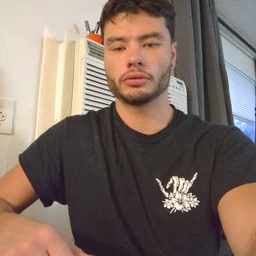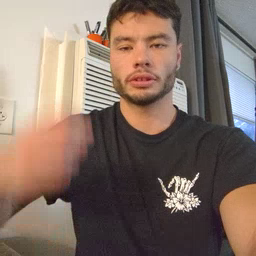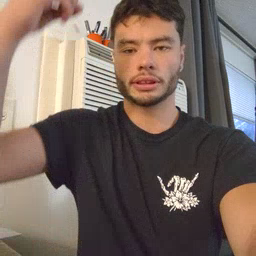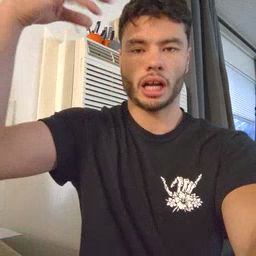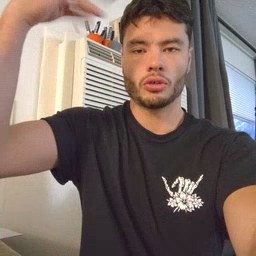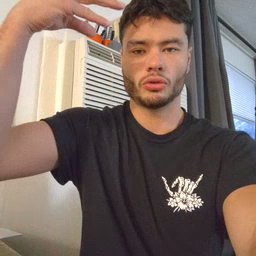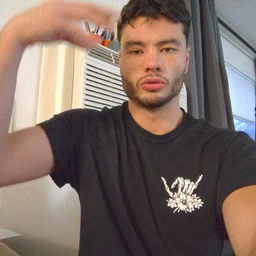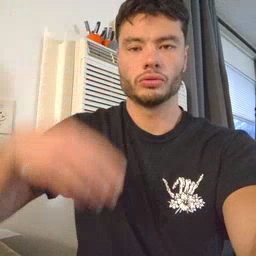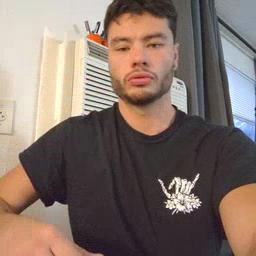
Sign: shower